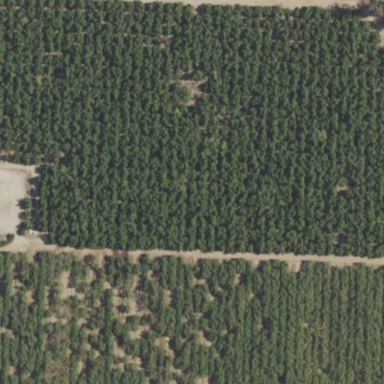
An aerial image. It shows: Orchard filled with walnut trees.